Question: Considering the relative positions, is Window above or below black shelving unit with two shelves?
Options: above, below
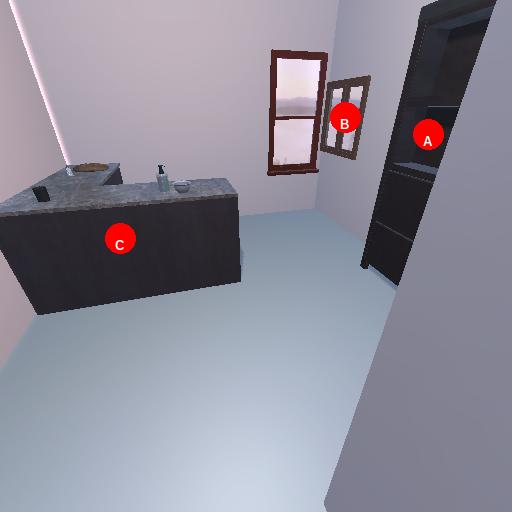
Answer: above